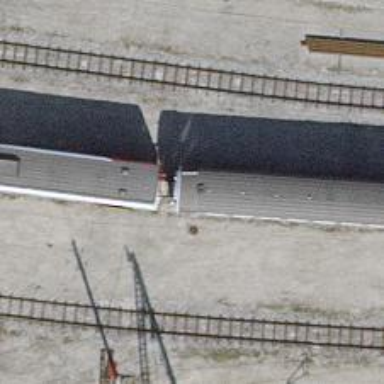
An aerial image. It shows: Narrow-gauge railway yard with electrified tracks using contact line.